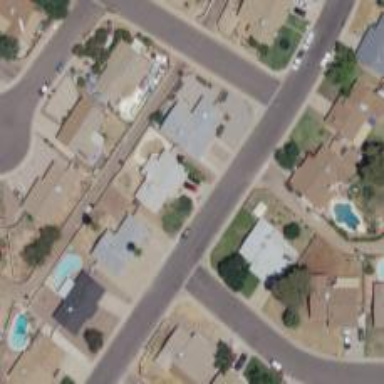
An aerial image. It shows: Neighborhood.